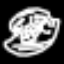
Label: chair